Field crop: maize
Growth stage: 1
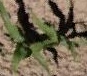
Species: maize